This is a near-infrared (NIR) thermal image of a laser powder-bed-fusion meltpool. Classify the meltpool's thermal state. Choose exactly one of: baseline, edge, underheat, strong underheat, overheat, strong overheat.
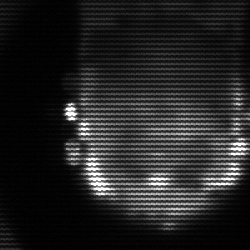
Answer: baseline